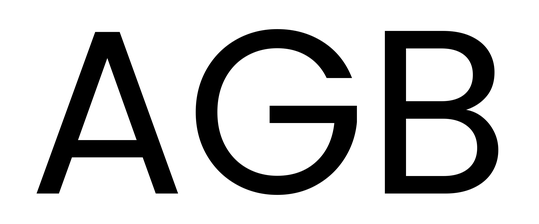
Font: Poppins-Regular